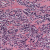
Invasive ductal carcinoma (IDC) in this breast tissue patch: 0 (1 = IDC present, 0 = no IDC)